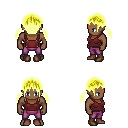
a pixel art fantasy rpg character, male body template, human, dark skin, maroon pirate shirt, magenta pants, gold twin-tailed hairstyle, brown shoes, four views (front, back, left, right), 2x2 character sprite sheet, small pixel art, hard edges, no anti-aliasing